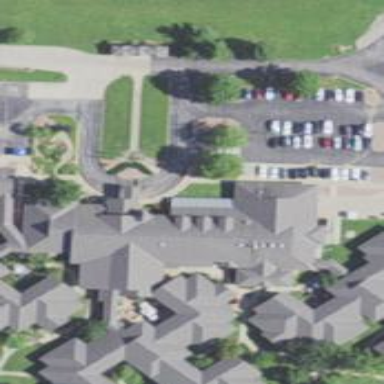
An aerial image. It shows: Residential building serving as nursing home.